Interaction volume radius: 5 \u00c5
Interaction volume height: 20 \u00c5
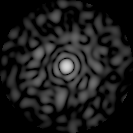
Disorder parameter: 0.836